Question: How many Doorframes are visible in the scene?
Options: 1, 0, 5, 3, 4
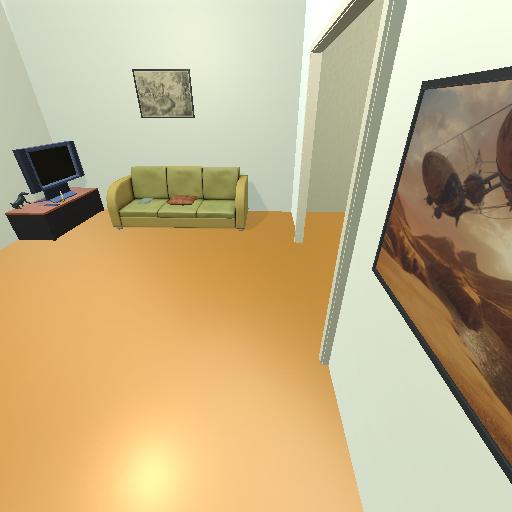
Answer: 1